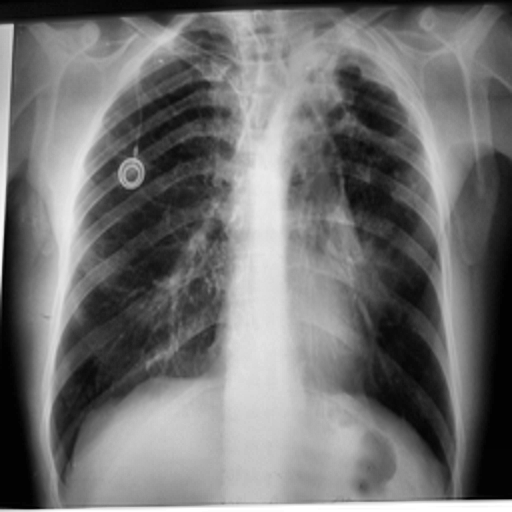
Finding: TUBERCULOSIS